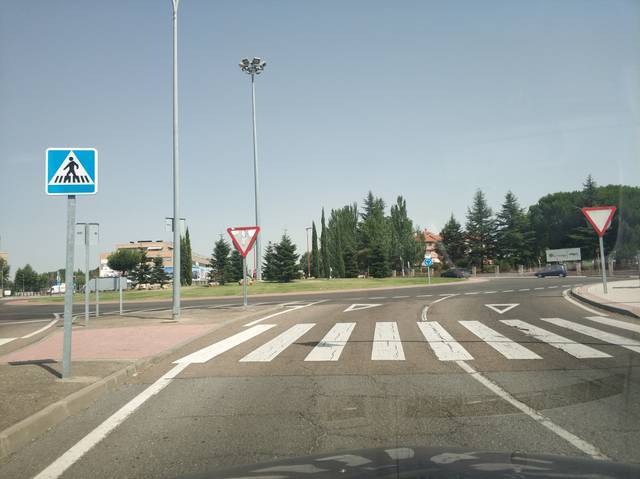
Region: Spain
Coordinates: 40.951, -5.641